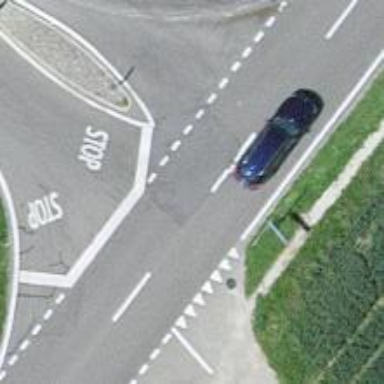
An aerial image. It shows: Road with stop sign.